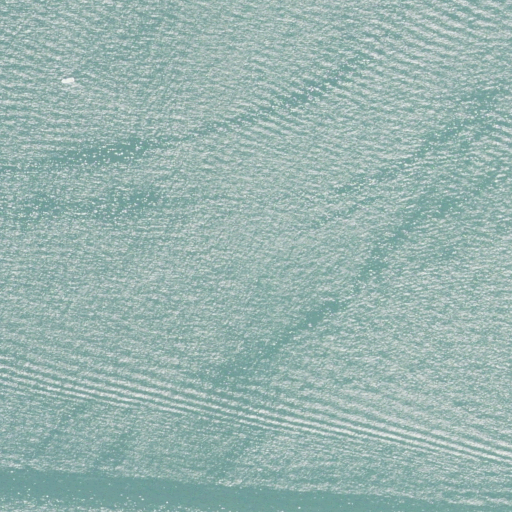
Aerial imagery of bar in Connecticut named Negros Head containing only open water